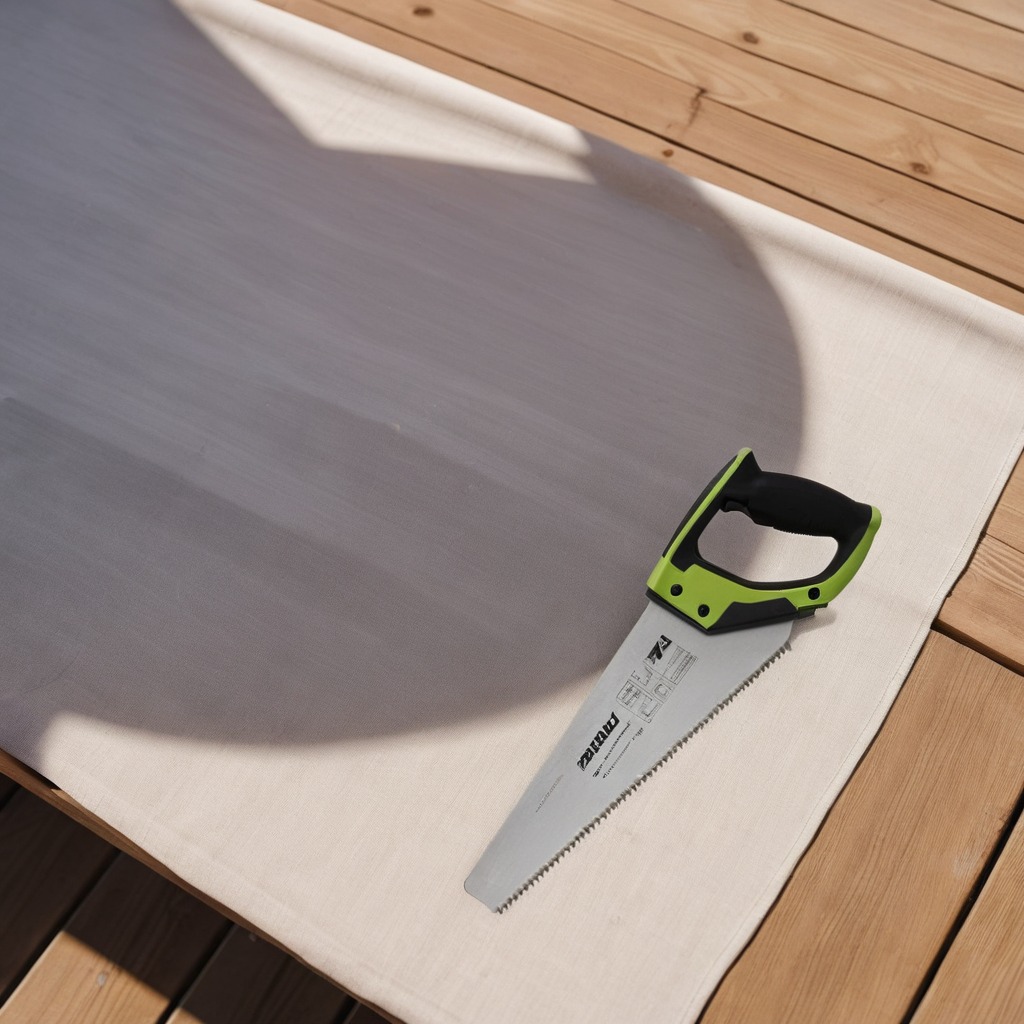
A metal saw is lying on the wooden table in the outdoor workshop.